Aerial crown-view tile of a tropical tree (Barro Colorado Island, Panama), acquired 20240716:
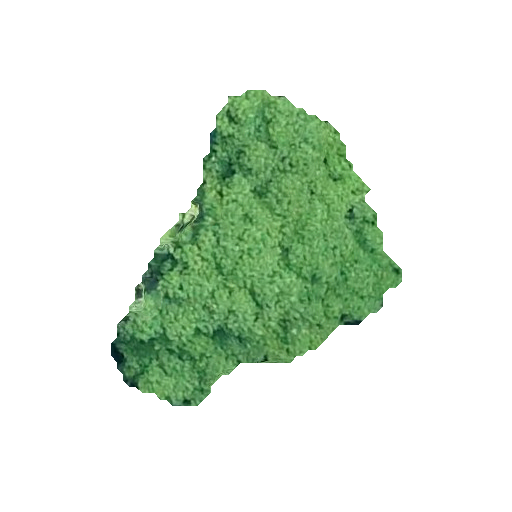
Species: Tachigali panamensis
GBIF accepted scientific name: Tachigali panamensis
Crown area: 82.427 m²